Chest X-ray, AP view. Patient: 28 years old, sex M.
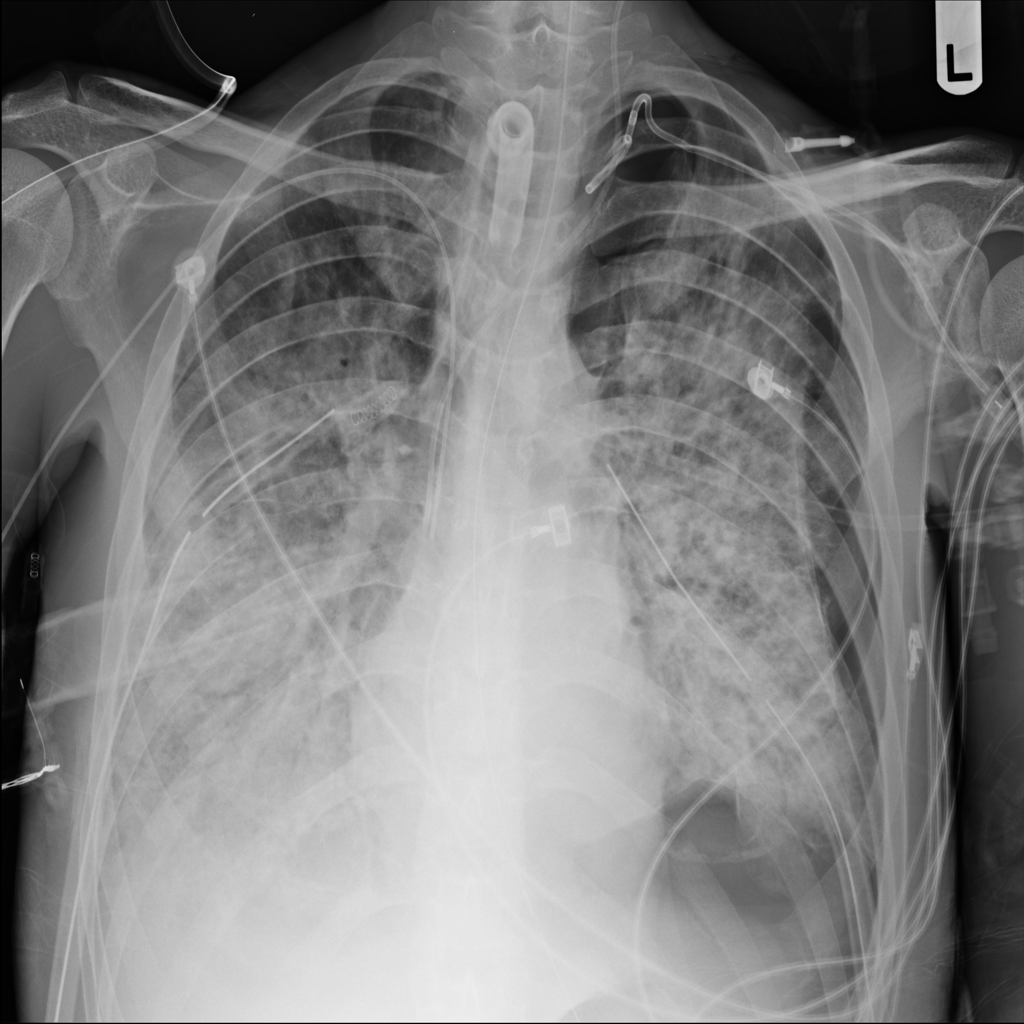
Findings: Effusion, Pneumothorax